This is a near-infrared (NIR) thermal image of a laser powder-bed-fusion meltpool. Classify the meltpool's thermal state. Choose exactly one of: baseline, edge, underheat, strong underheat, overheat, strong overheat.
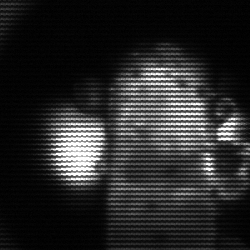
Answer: strong underheat